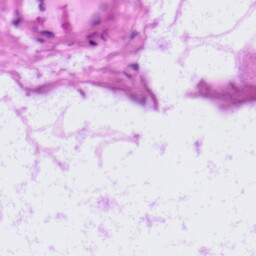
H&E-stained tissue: LymphNode